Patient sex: M
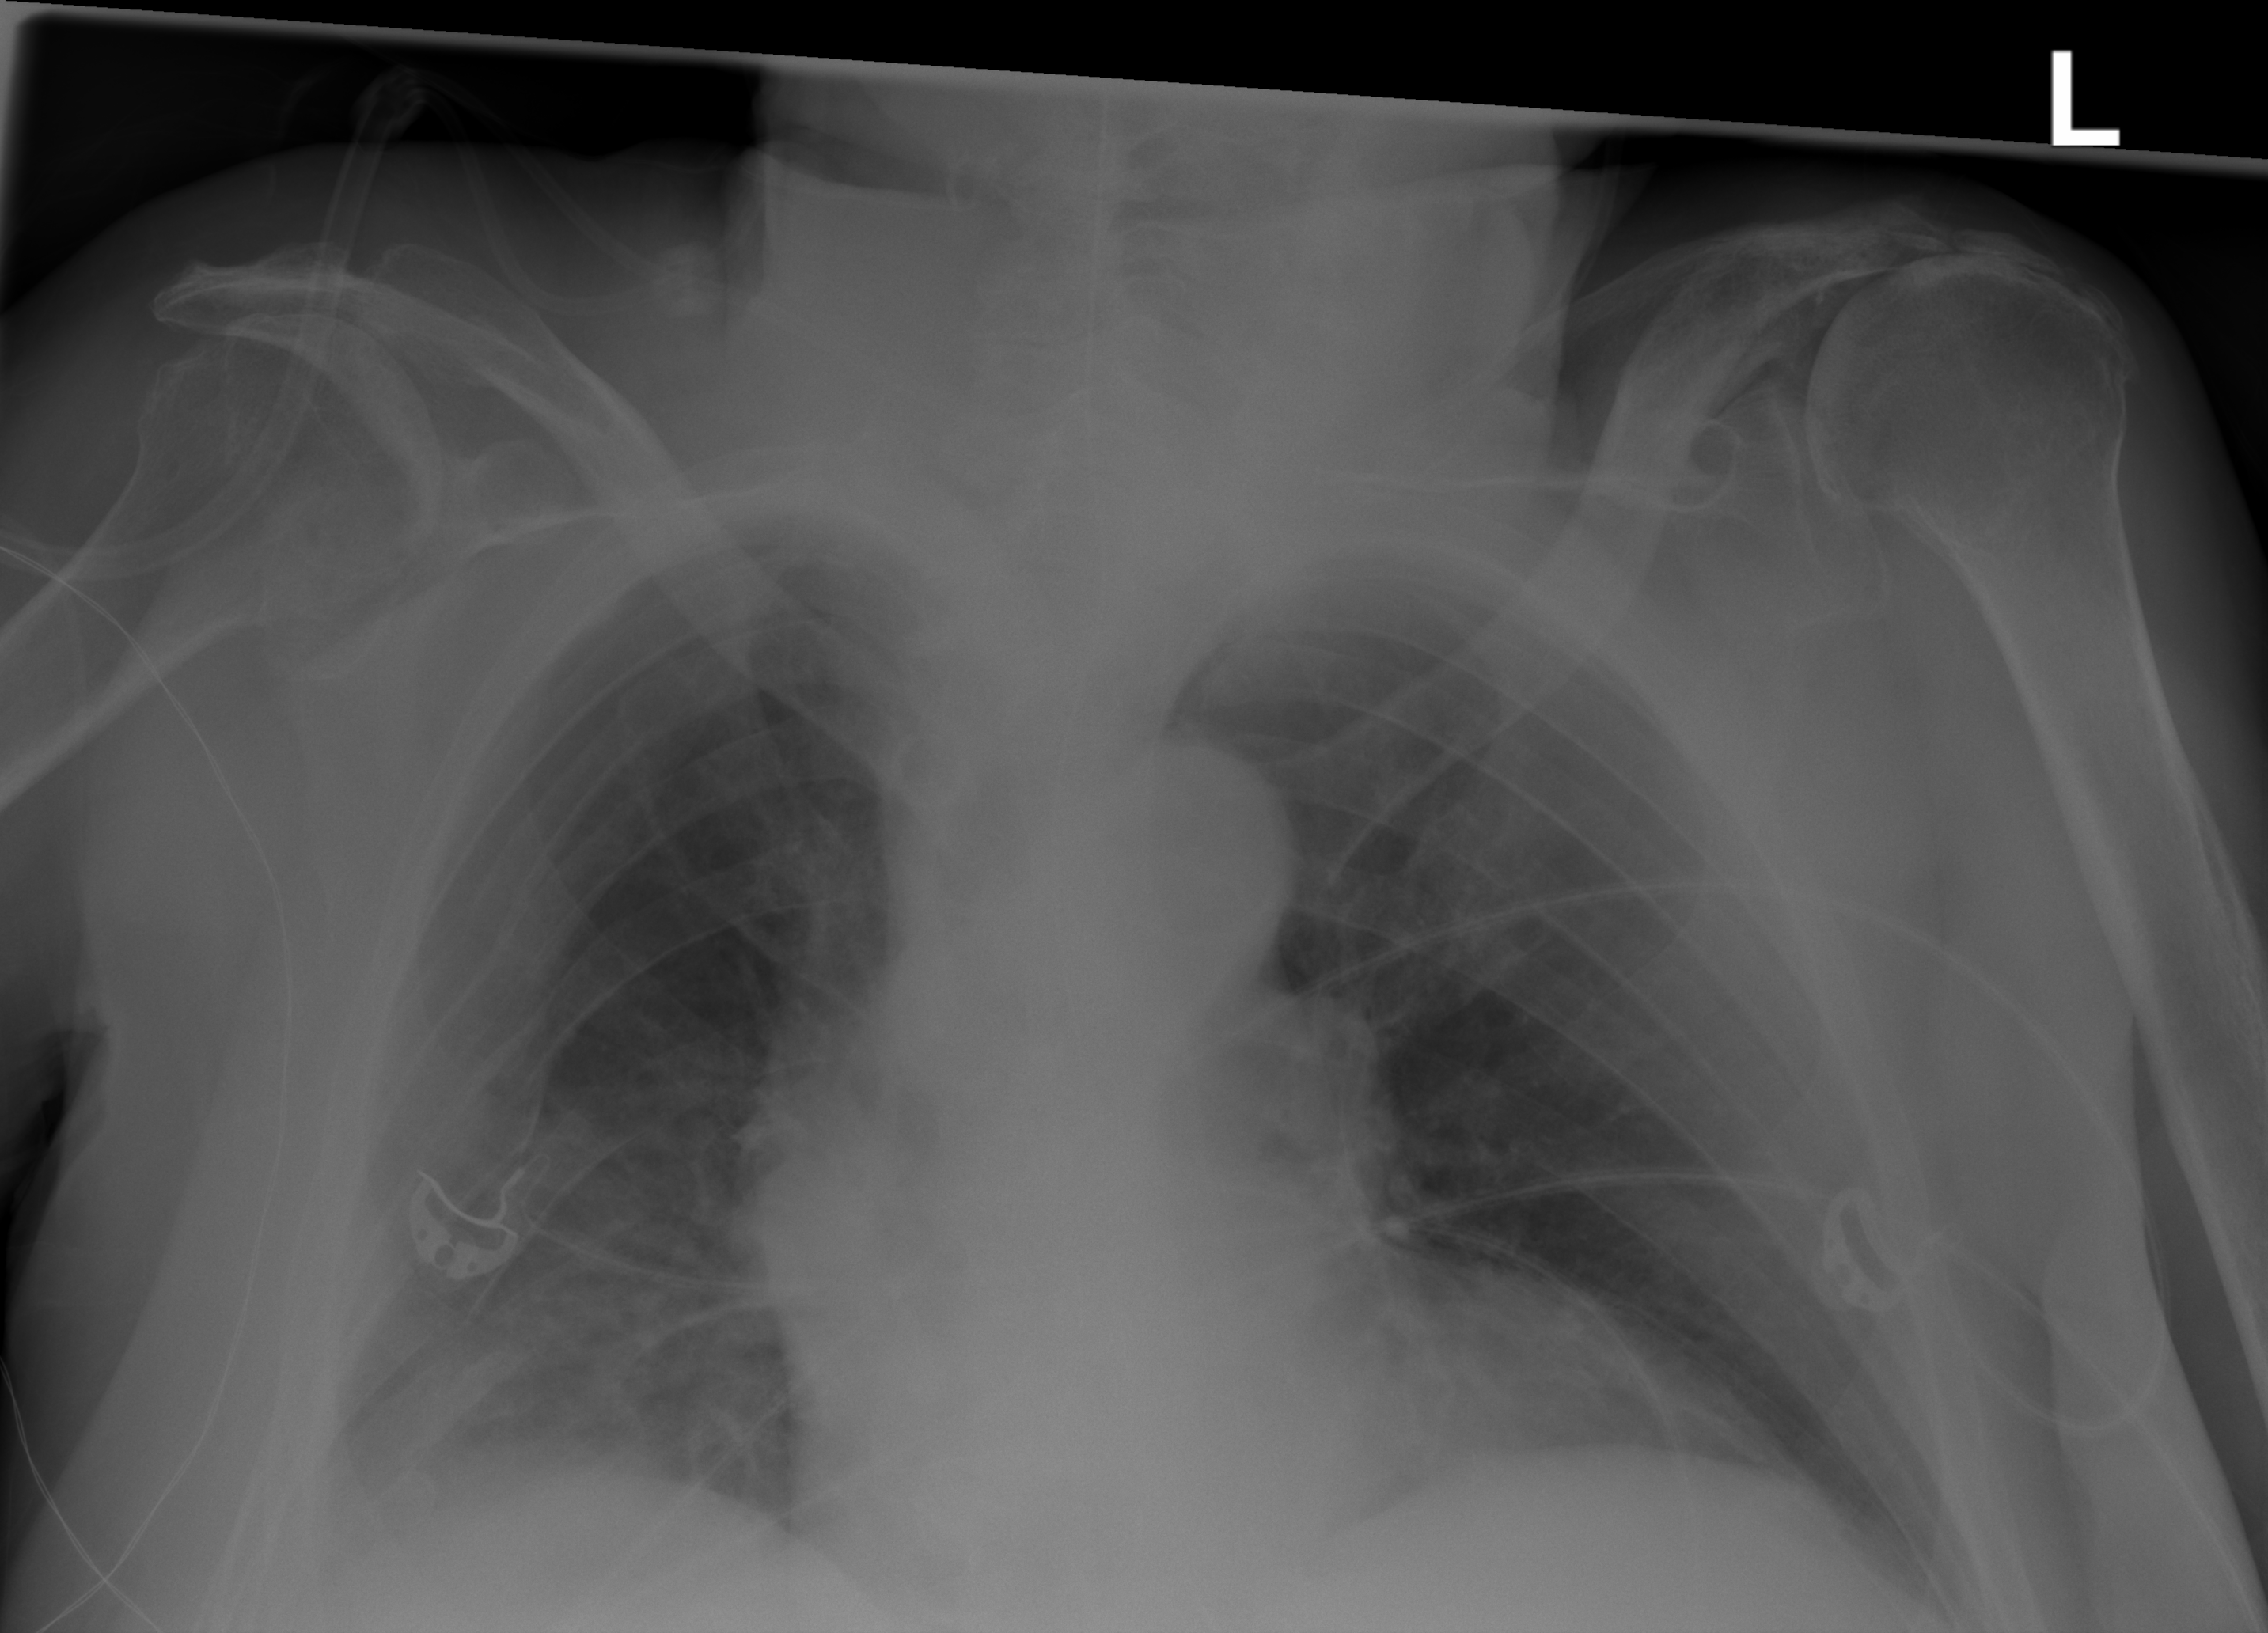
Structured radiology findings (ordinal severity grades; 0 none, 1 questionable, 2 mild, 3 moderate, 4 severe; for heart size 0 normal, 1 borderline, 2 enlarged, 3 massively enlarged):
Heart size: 2
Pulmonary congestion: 2
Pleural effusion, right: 2
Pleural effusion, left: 1
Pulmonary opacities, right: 3
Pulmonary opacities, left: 0
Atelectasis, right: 2
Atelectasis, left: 2